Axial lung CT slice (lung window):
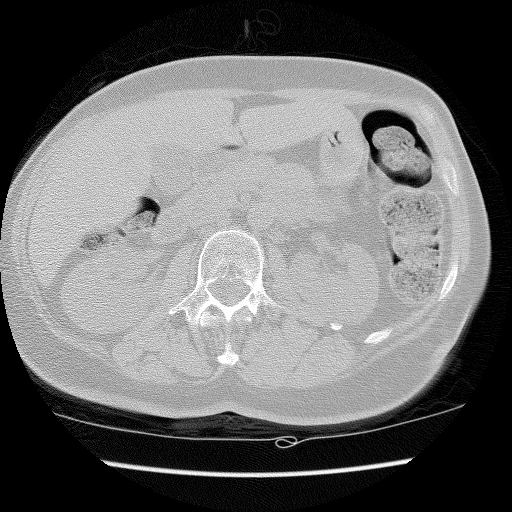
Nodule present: no